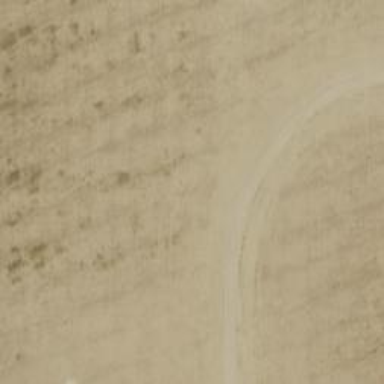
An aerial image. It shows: Road designated for service vehicles in wind farm area.